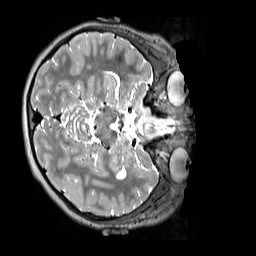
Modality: T2w
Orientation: axial
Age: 11
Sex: female
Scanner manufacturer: siemens
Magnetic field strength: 3 T
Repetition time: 3.2 s
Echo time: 0.408 s